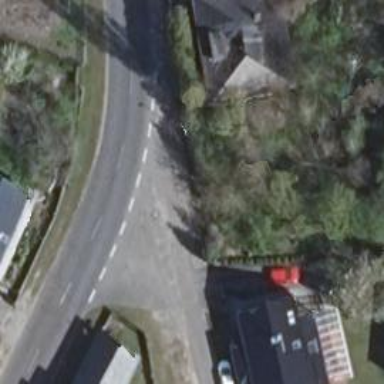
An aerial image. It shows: Road with "give way" sign.